Question: I have one row data as follows :
'''
0 -> 2 DATA 1.000000 - 1.000100 SUCCESS 1.000100 - 1.000200 FAIL
'''
I want to plot data as below :

I think I can use rectangle but it does not show time at x-axis? How to solve this?
if SUCCESS it will fill blue color, otherwise red color
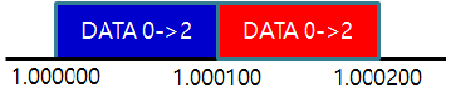
Answer: Well you should use the fill command instead of the rectangle command. See my code below to get you started. To tweak things to your liking just consult the help file in MatLab on the functions I am using.
Good luck and have fun!
'''
clear all
clc
close all
% Declare input string
input_str = '0 -> 2 DATA 1.000000 - 1.000100 SUCCESS 1.000100 - 1.000200 FAIL';
% Analyse string by using textscan, the columns of your data is stored in
% cells C{n}, where n denotes the column
C = textscan(input_str,'%d -> %d DATA %f - %f %s %f - %f %s');
% Declare data labels
data_label = cell(length(C{1}),1);
for ii=1:length(C{1})
data_label = ['DATA ',num2str(C{1}(ii)),'->',num2str(C{2}(ii))];
end
% Draw the rectangle, first define a rectangle height
r_height = 0.00002;
figure(1)
% Plot all elements in same figure and save all elements plotted
hold on
% Show the grid
grid on
for ii=1:length(C{1})
% Rectangle 1
% Declare vertices
xs=[C{3}(ii) C{4}(ii) C{4}(ii) C{3}(ii)];
ys=[0 0 r_height r_height];
% Determine color
if(strcmp(C{5}(ii),'FAIL'))
rgb_color = [1 0 0]; % Red
else
rgb_color = [0 0 1]; % Blue
end
% Plot rectangle
fill(xs,ys,rgb_color)
% Rectangle 2
% Declare vertices
xs=[C{6}(ii) C{7}(ii) C{7}(ii) C{6}(ii)];
ys=[0 0 r_height r_height];
% Determine color
if(strcmp(C{8}(ii),'FAIL'))
rgb_color = [1 0 0]; % Red
else
rgb_color = [0 0 1]; % Blue
end
% Plot rectangle
fill(xs,ys,rgb_color)
% Force to use the same axis scale:
axis equal;
% Set the limits
% Create offset value
offsetval = 0.1*(C{7}(ii)-C{3}(ii));
% Set x limites
xlim([C{3}(ii)-offsetval C{7}(ii)+offsetval])
% Finally plot the labels
text(C{3}(ii),r_height/2,data_label,'Color',[1 1 1])
text(C{6}(ii),r_height/2,data_label,'Color',[1 1 1])
end
'''